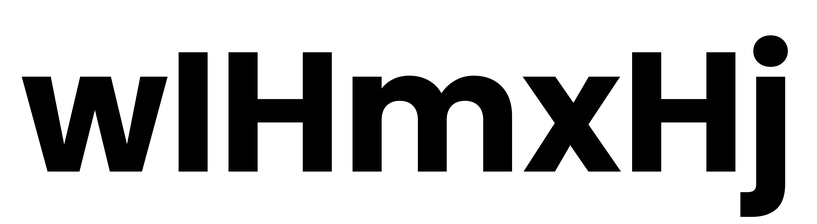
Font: Poppins-Bold